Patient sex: M
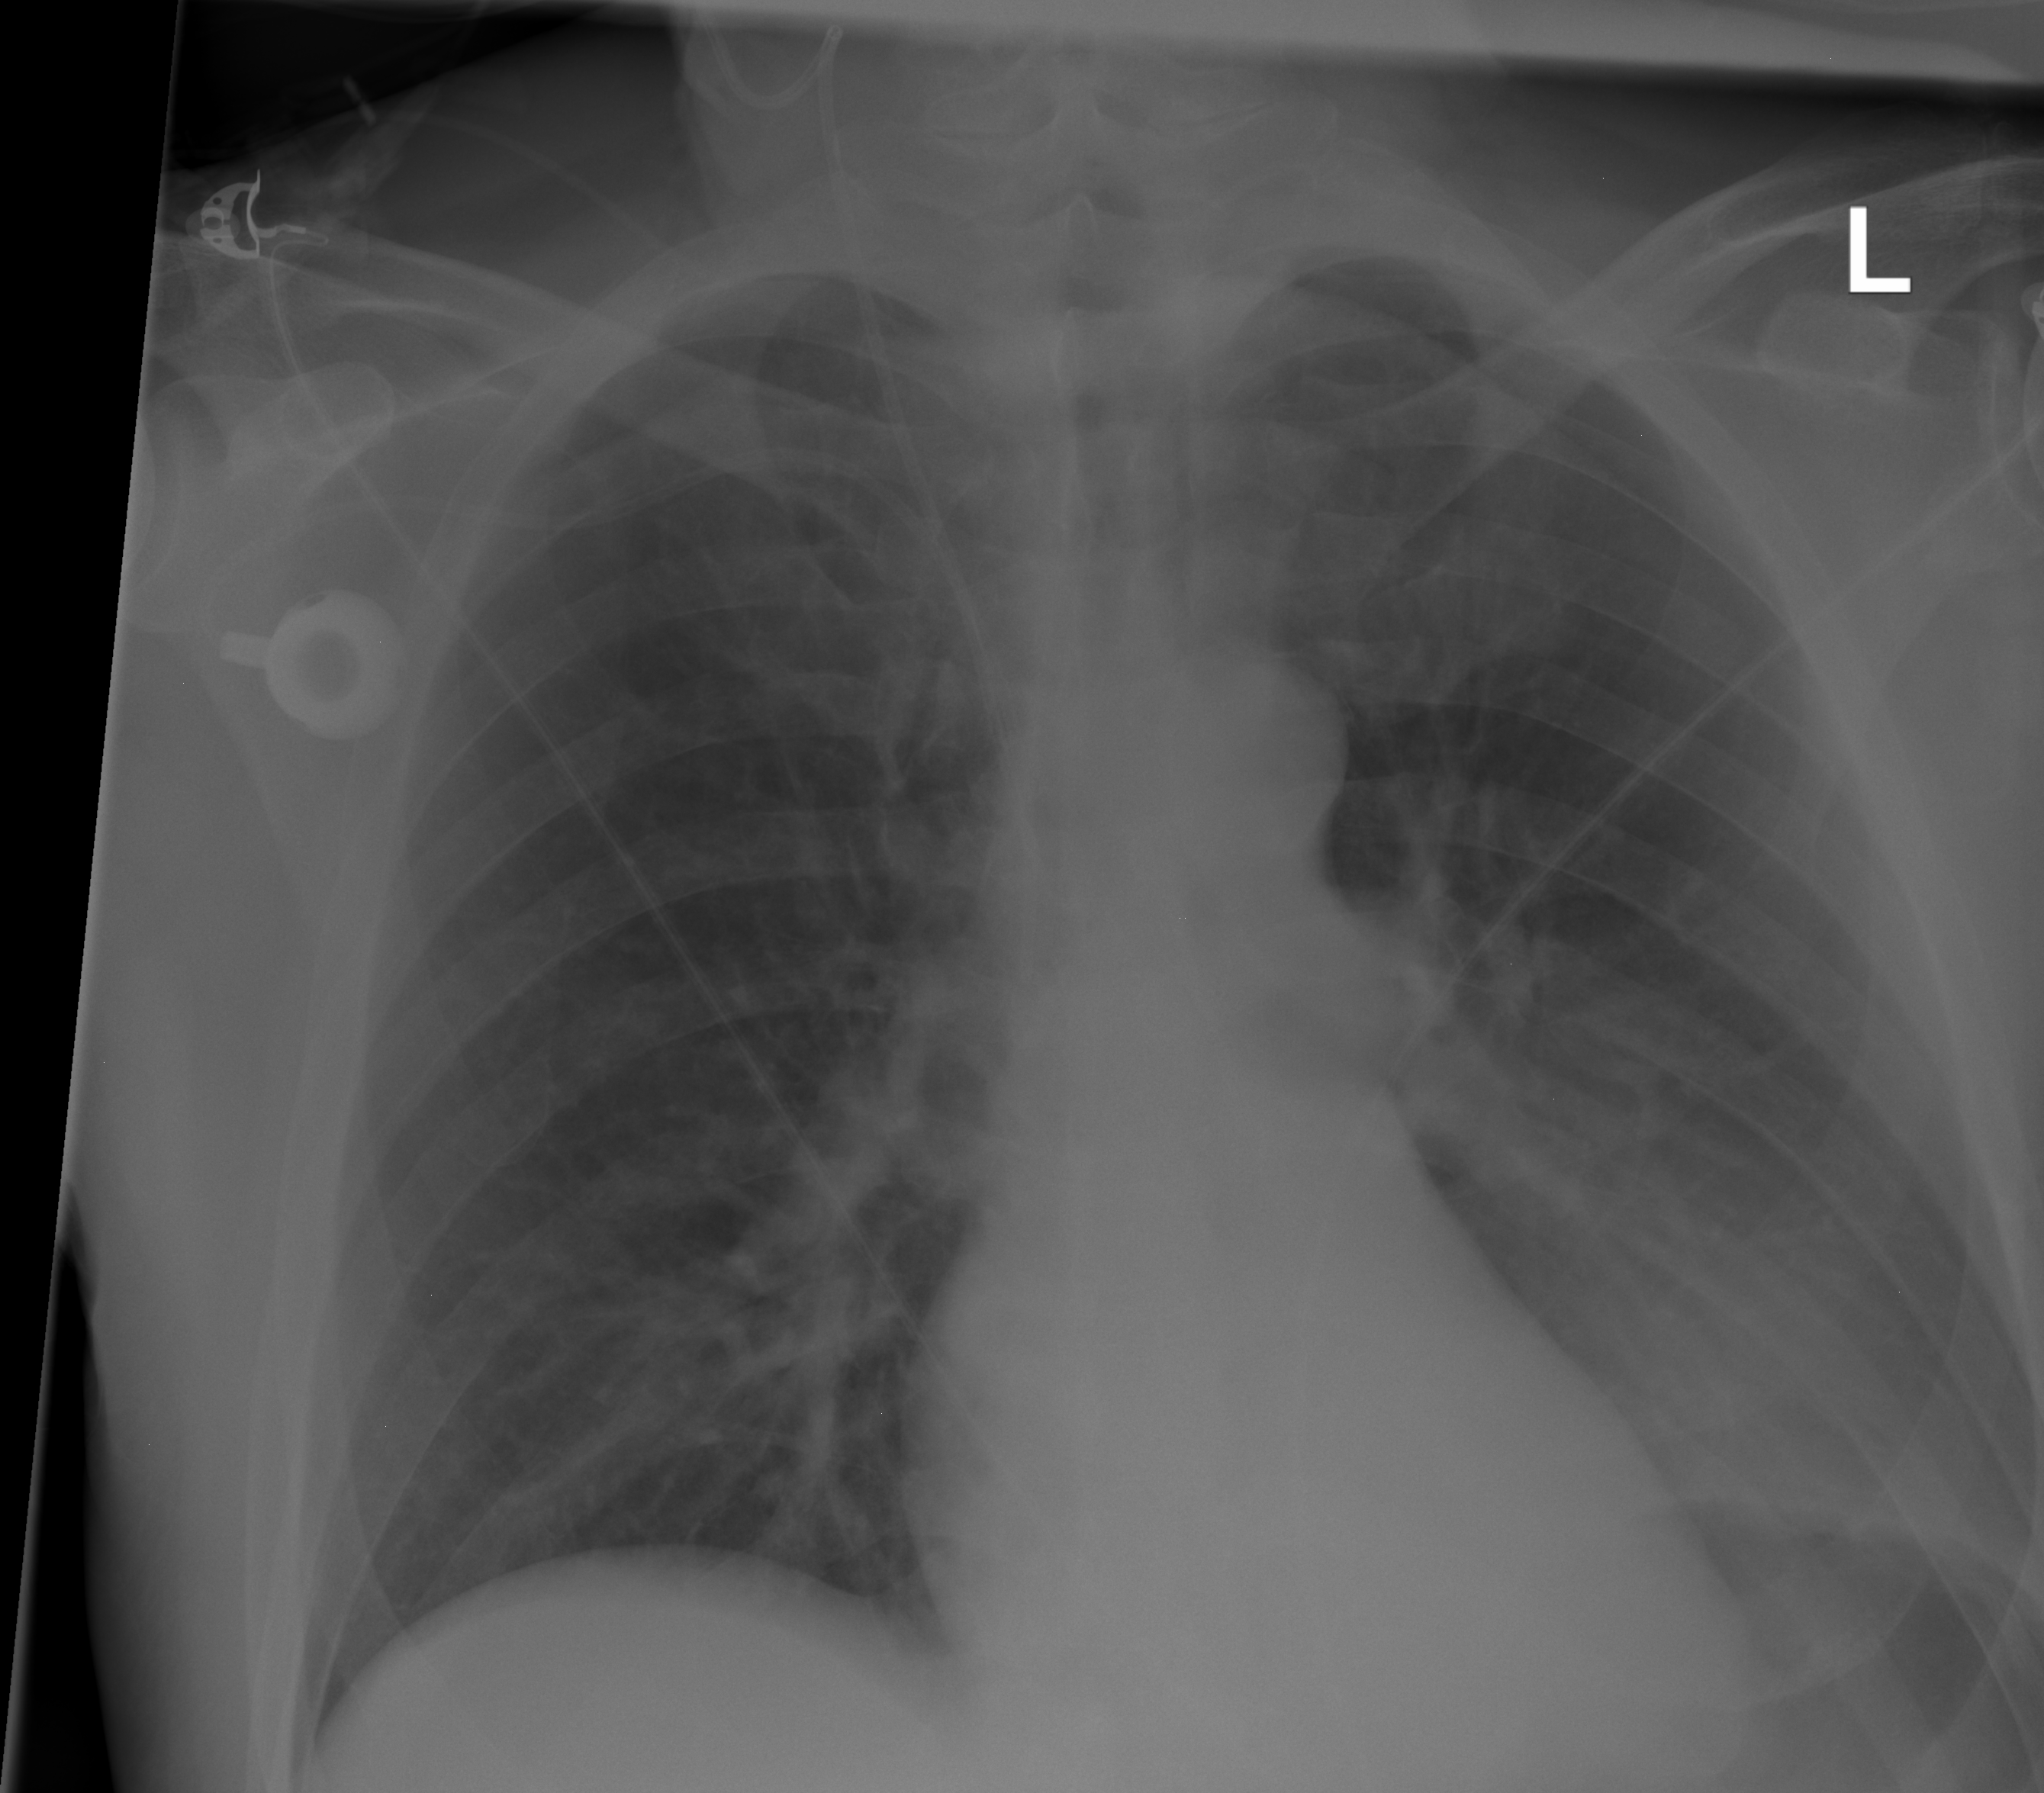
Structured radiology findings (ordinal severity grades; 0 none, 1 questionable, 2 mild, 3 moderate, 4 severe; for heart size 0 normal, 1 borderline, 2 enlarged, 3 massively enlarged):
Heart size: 0
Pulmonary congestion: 0
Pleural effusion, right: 0
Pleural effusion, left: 2
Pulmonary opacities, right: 0
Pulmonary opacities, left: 2
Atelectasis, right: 0
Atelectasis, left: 2